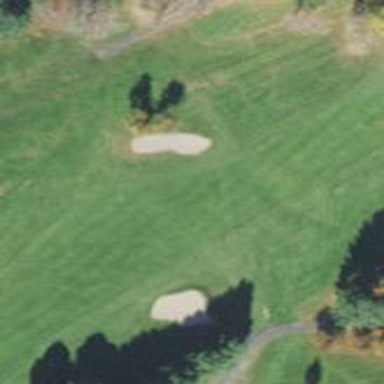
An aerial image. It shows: Golf fairway in the image.